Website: macys
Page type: customer-info-address
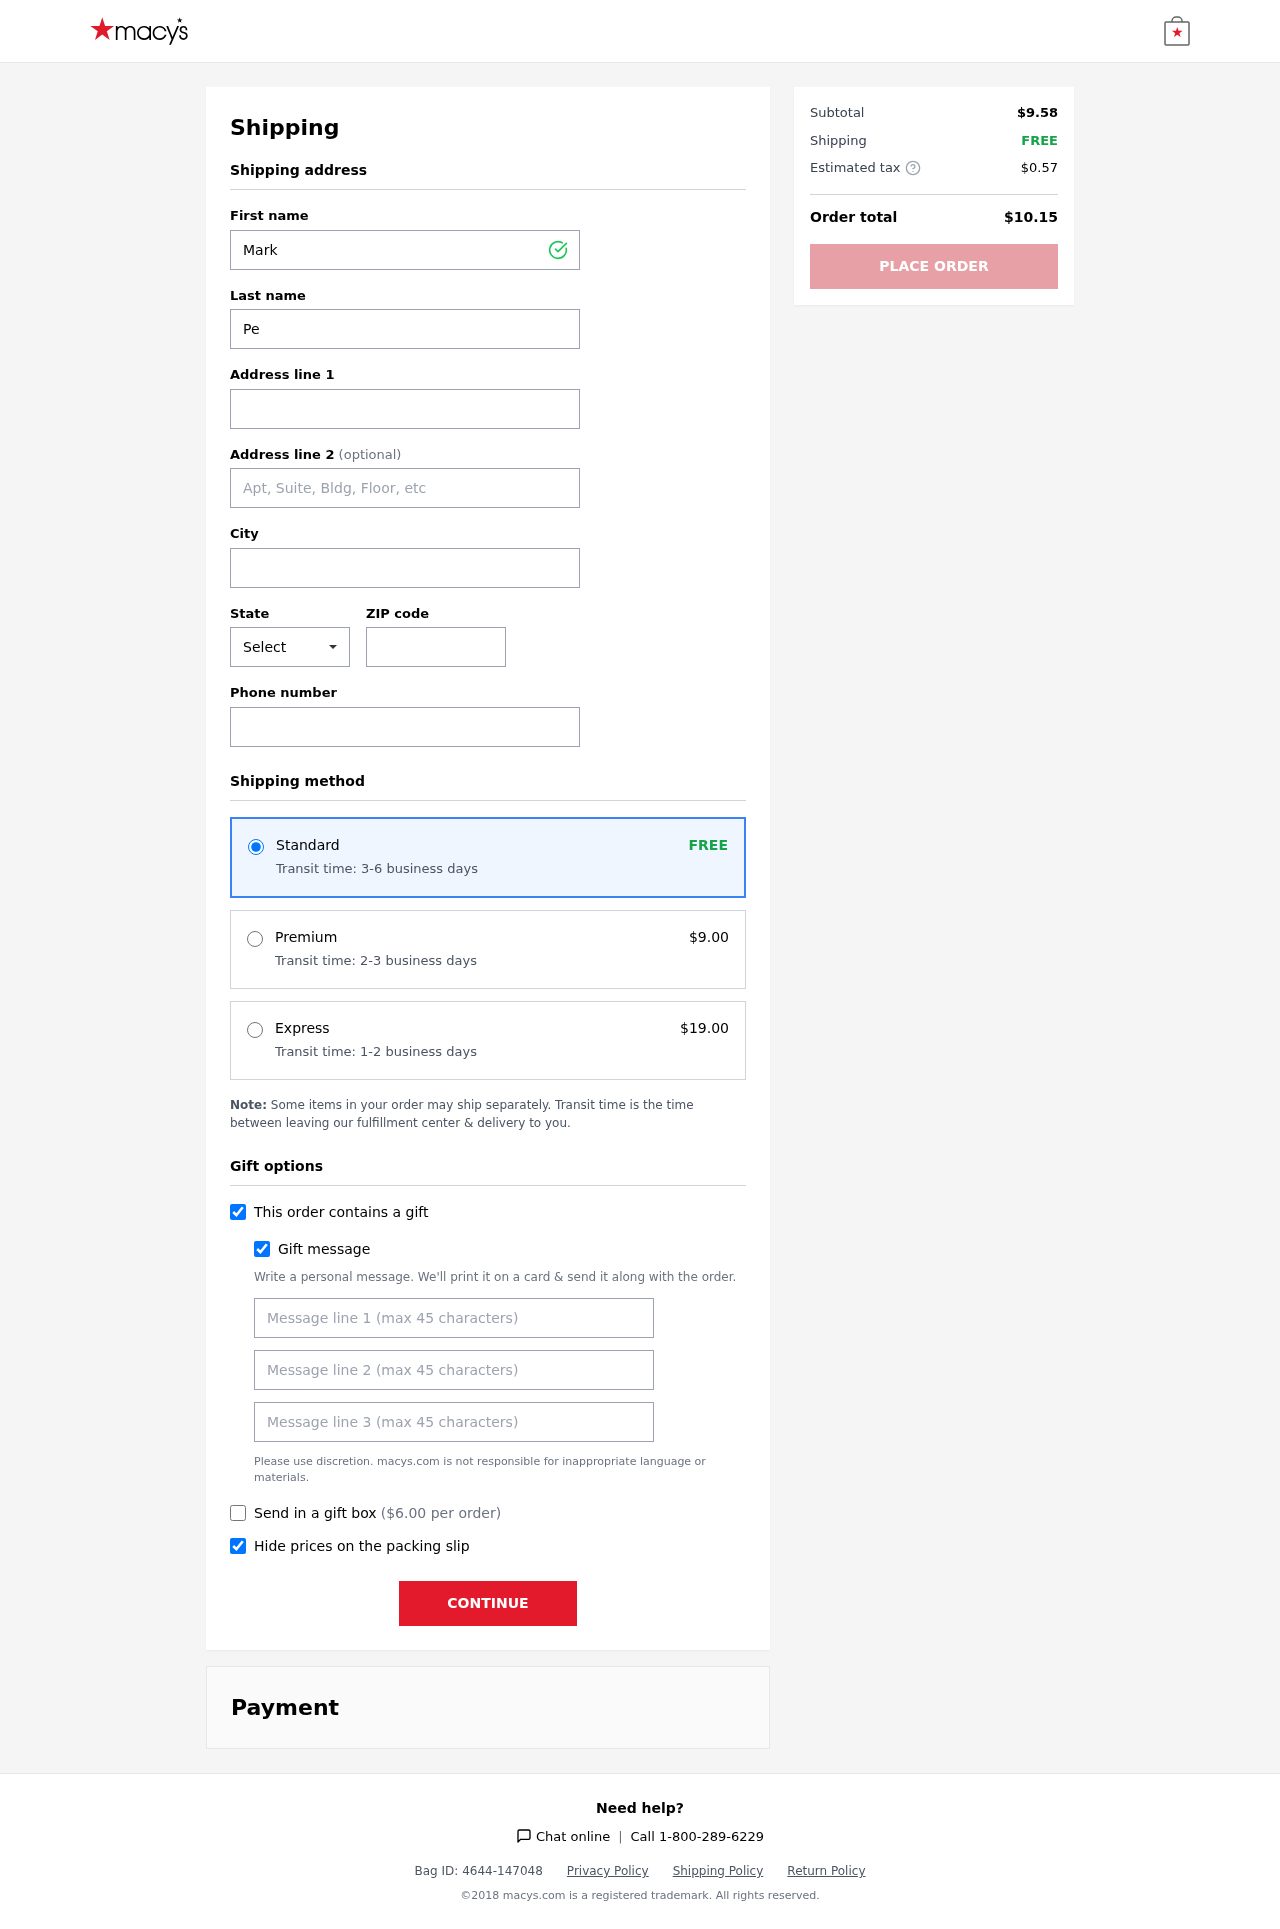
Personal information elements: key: PII_CITY
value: Lake Ashleyview
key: PII_FIRSTNAME
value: Mark
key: PII_GIFT_MESSAGE
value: Hey Zachary, I saw this roasted poblano dressing and immediately thought of how much you enjoy whipping up delicious meals. I hope it adds a little extra flair to your next culinary adventure! Enjoy!  Mark
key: PII_LASTNAME
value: Pearson
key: PII_PHONE
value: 3637996863
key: PII_POSTCODE
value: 03764
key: PII_STATE_ABBR
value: CO
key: PII_STREET
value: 625 Drew Forest Suite 287
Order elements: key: ORDER_SHIPPING_STANDARD
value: FREE
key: ORDER_SHIPPING_STANDARD_TIME
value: Transit time: 3-6 business days
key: ORDER_SHIPPING_PREMIUM
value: $9.00
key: ORDER_SHIPPING_PREMIUM_TIME
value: Transit time: 2-3 business days
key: ORDER_SHIPPING_EXPRESS
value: $19.00
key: ORDER_SHIPPING_EXPRESS_TIME
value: Transit time: 1-2 business days
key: ORDER_GIFT_BOX_FEE
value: $6.00
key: ORDER_SUBTOTAL
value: $9.58
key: ORDER_SHIPPING_COST
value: FREE
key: ORDER_TAX
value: $0.57
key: ORDER_TOTAL
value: $10.15